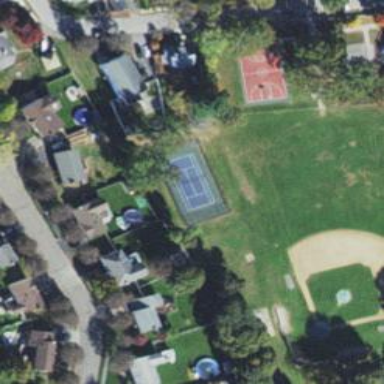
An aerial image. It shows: Tennis court on the leisure land pitch.